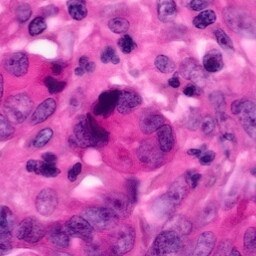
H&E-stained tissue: Pancreatic